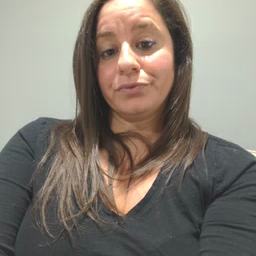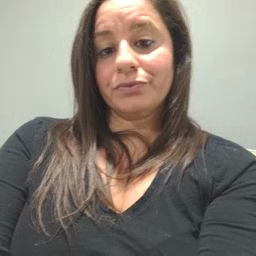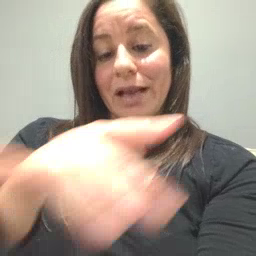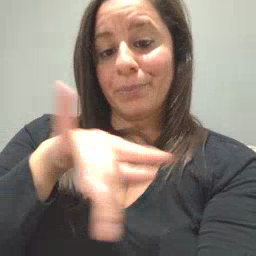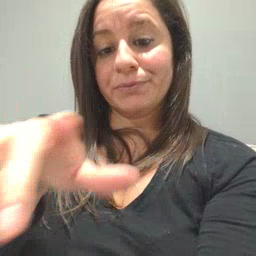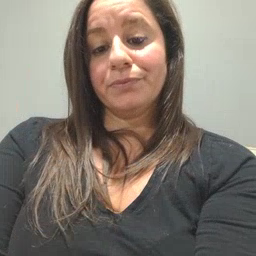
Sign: empty